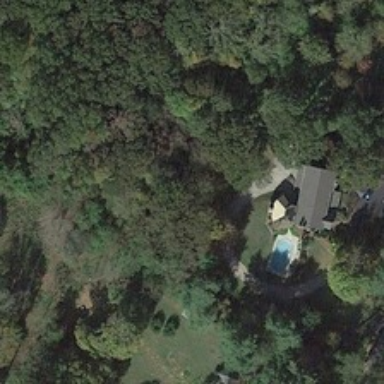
A building with a swimming pool is surrounded by many green trees .